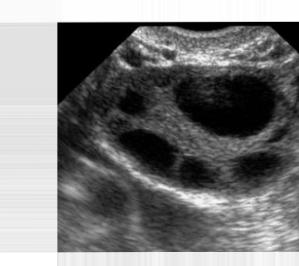
Label: infected